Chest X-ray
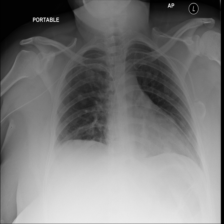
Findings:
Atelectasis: negative
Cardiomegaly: negative
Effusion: negative
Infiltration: negative
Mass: negative
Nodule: negative
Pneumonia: negative
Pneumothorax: negative
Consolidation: negative
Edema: negative
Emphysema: negative
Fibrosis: negative
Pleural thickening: negative
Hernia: negative